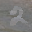
Label: 2